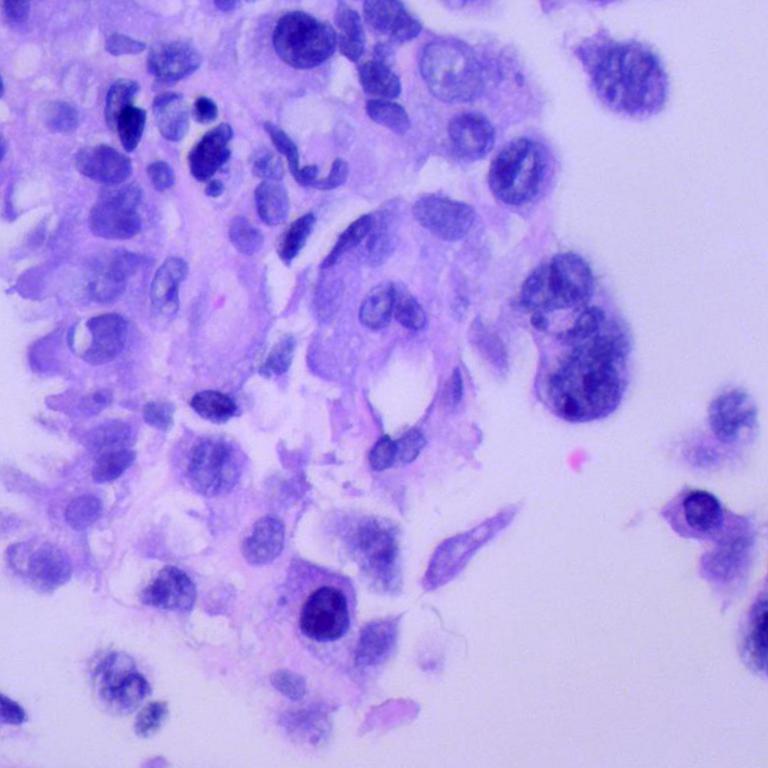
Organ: lung
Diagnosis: adenocarcinomas